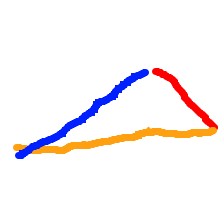
Shape: triangle